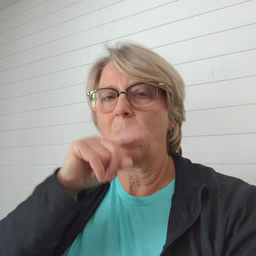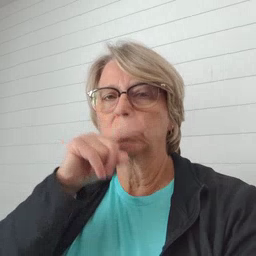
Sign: mouse